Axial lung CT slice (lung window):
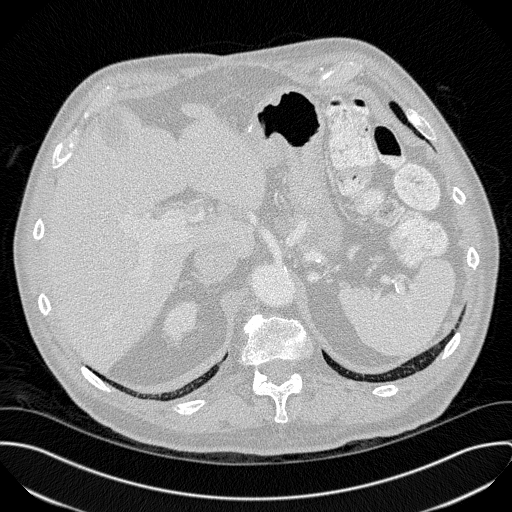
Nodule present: no